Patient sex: F
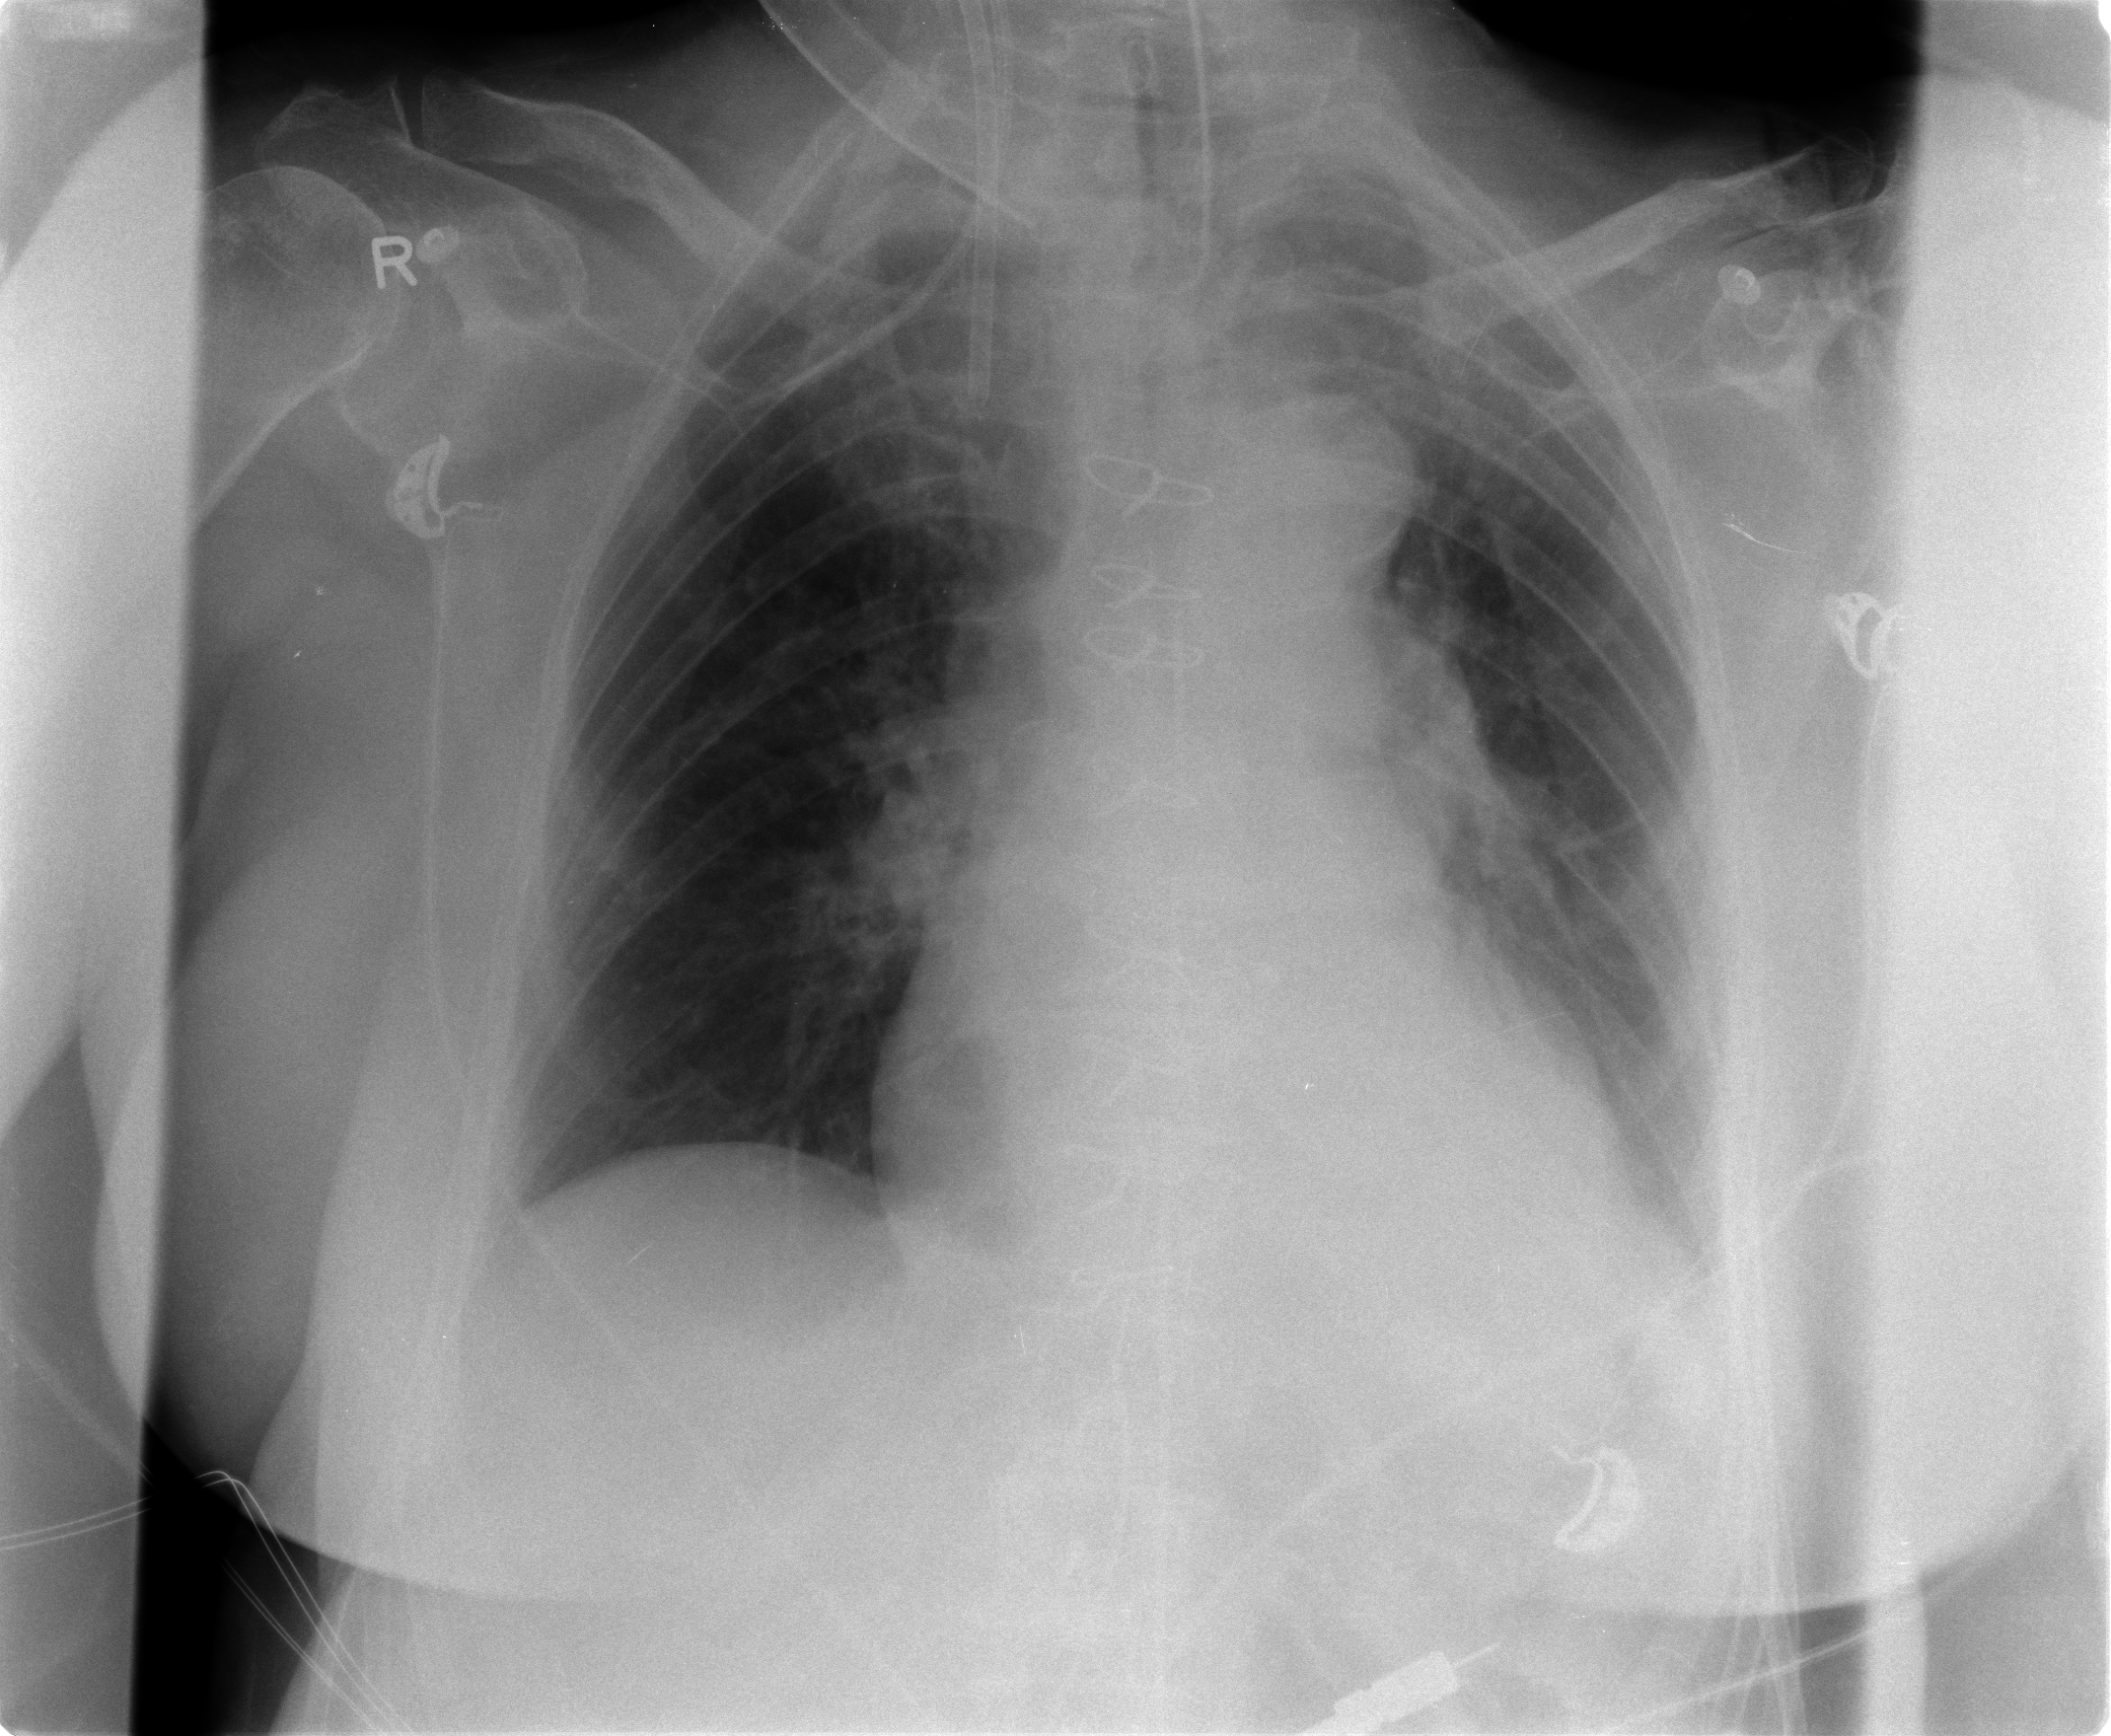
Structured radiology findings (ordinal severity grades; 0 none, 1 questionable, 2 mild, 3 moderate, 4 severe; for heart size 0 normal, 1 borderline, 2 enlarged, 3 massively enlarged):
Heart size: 1
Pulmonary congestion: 1
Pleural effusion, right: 0
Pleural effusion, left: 2
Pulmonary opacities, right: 0
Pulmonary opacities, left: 0
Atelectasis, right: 0
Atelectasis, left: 2